Interaction volume radius: 10 \u00c5
Interaction volume height: 10 \u00c5
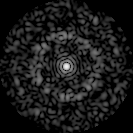
Disorder parameter: 0.8296